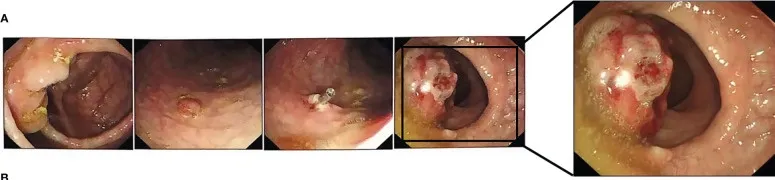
The patient's preoperative colonoscopy images and pathological images of rectal tumors. (A) The patient's preoperative colonoscopy images.
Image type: endoscopy (gi_endoscopy)